Aerial crown-view tile of a tropical tree (Barro Colorado Island, Panama), acquired 20241216:
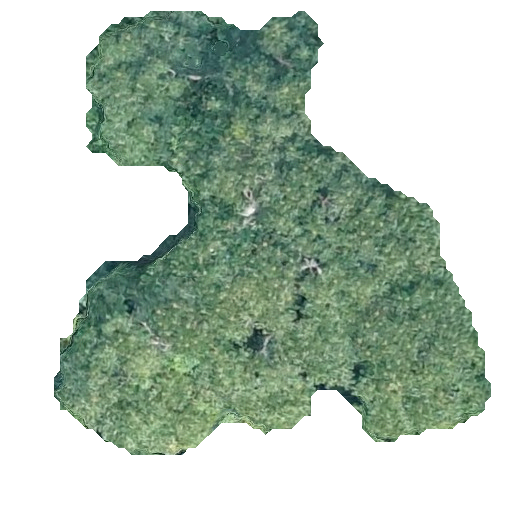
Species: Trattinnickia aspera
GBIF accepted scientific name: Trattinnickia aspera
Crown area: 177.368 m²